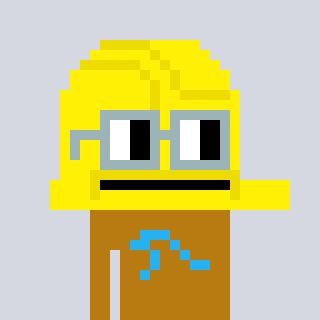
a pixel art character with square dark gray glasses, a construction helmet-shaped head and a gold-colored body on a cool background